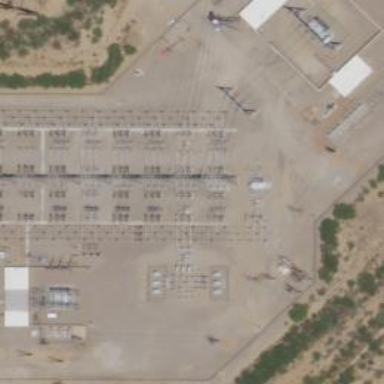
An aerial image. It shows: Switch used for power control.